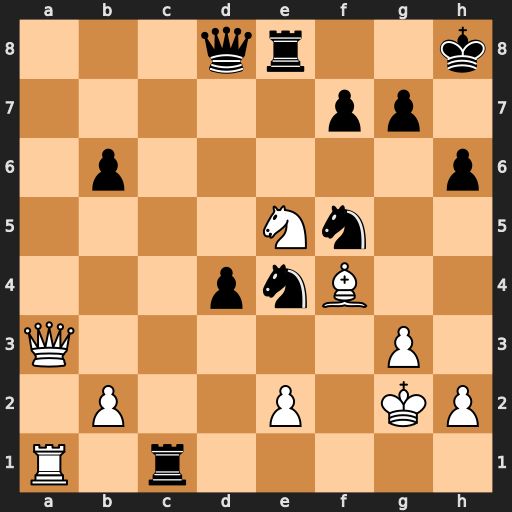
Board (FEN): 3qr2k/5pp1/1p5p/4Nn2/3pnB2/Q5P1/1P2P1KP/R1r5
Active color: w
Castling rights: -
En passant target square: -
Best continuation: Nxf7+ Kh7 Nxd8 Rxa1 Qxa1